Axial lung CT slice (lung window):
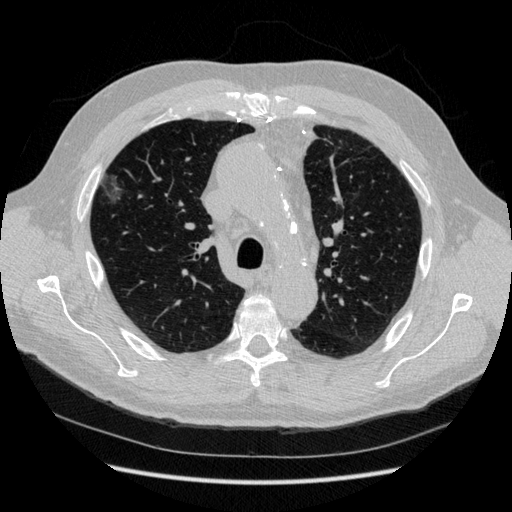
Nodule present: yes
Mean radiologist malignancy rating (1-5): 3